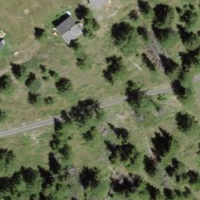
EUNIS habitat code: 26
Species observed at this site:
Lasiommata megera
Satyrus ferula
Cyaniris semiargus
Lysandra coridon